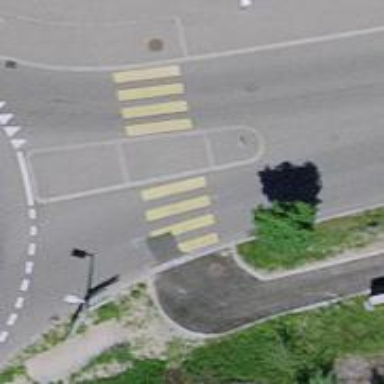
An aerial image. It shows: Footway with asphalt surface leading to traffic island.